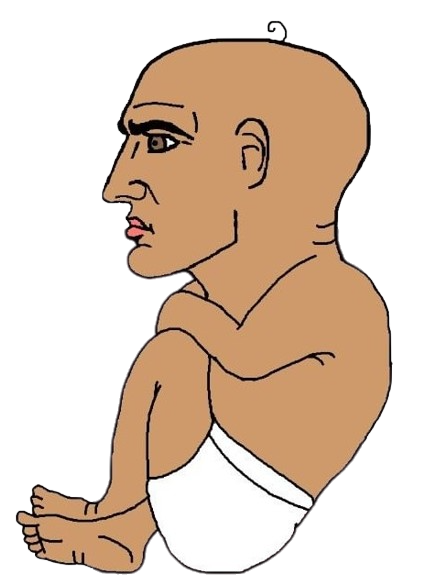
Label: 4_Yes_Chad